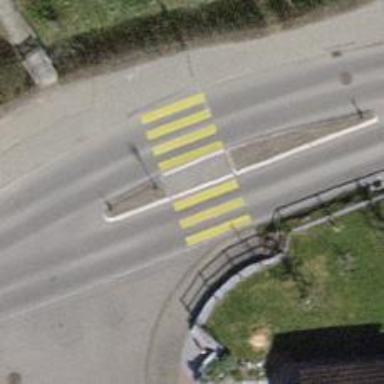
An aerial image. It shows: Uncontrolled zebra crossing with central island for traffic calming.